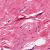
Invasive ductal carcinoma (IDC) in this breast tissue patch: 0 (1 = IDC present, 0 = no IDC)